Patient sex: M
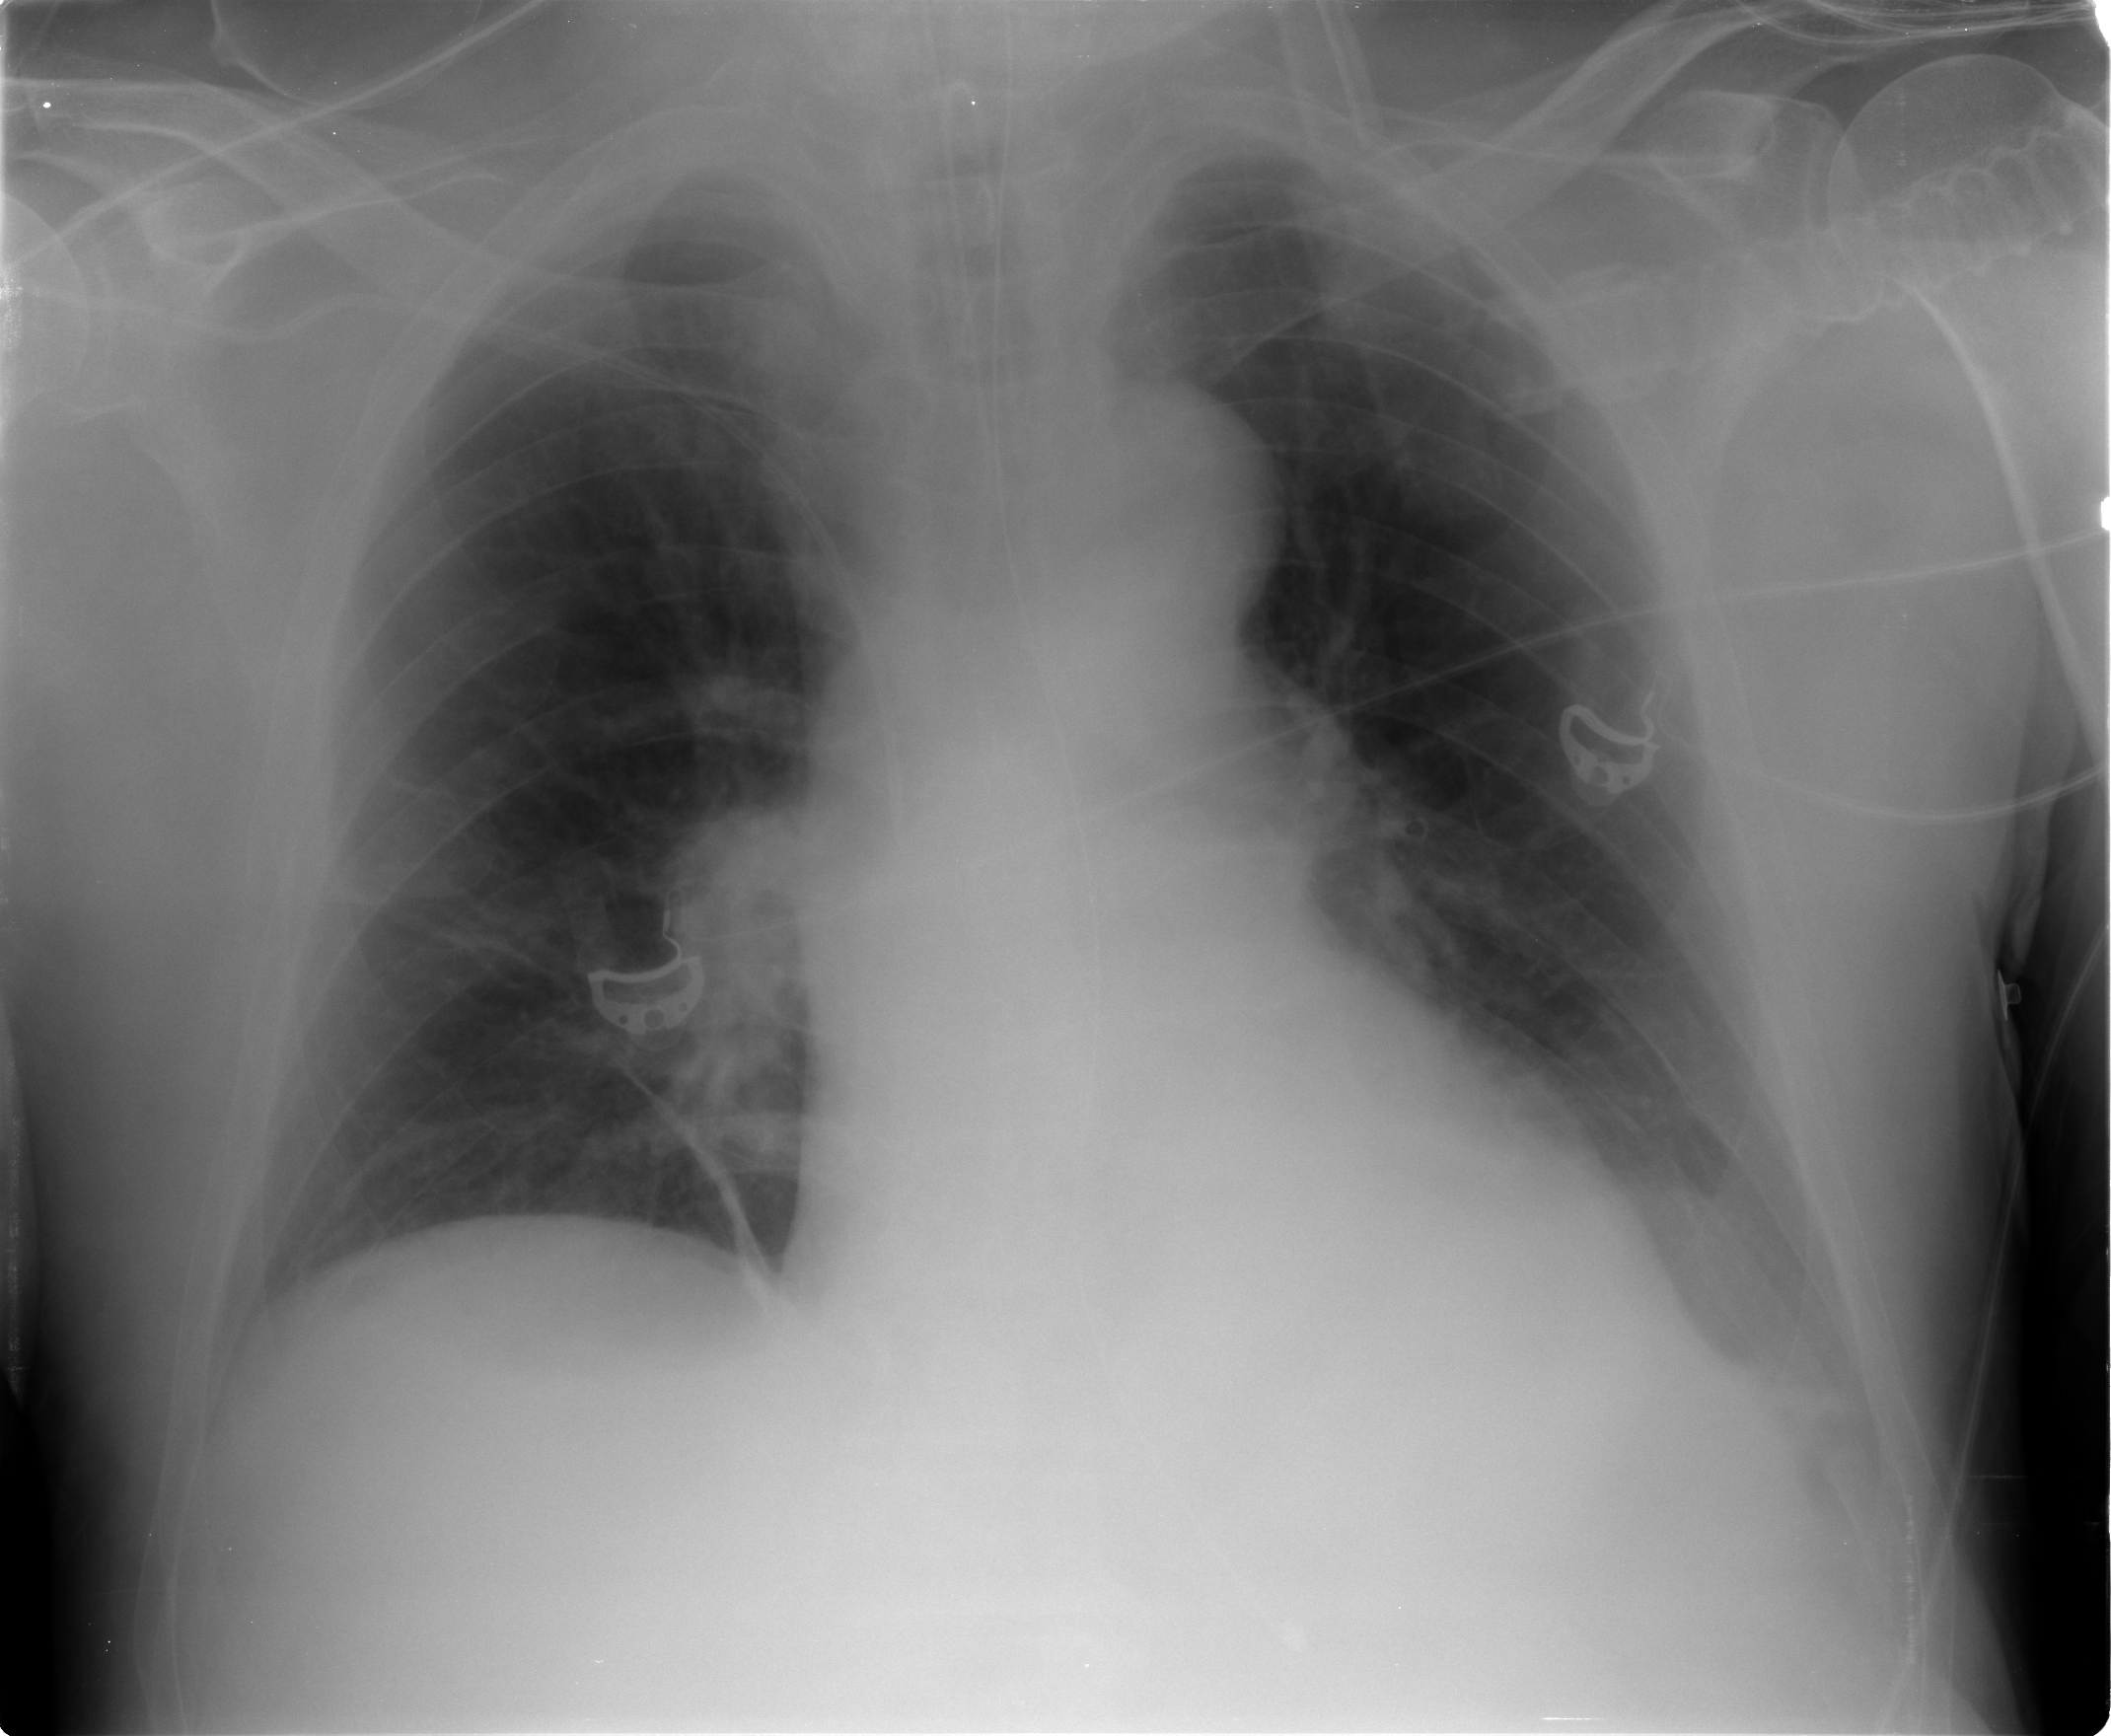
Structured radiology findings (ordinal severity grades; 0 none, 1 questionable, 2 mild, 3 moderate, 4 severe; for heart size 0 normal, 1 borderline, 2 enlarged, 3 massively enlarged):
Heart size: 1
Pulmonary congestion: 0
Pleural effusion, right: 0
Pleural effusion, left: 0
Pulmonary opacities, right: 0
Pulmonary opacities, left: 0
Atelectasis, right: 1
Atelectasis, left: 1